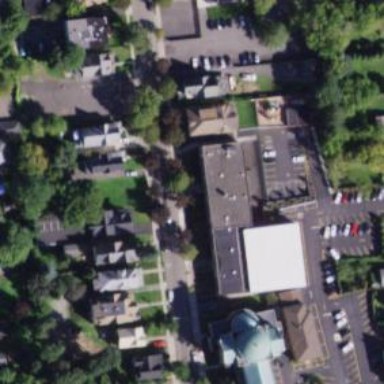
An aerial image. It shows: School.